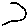
Label: line